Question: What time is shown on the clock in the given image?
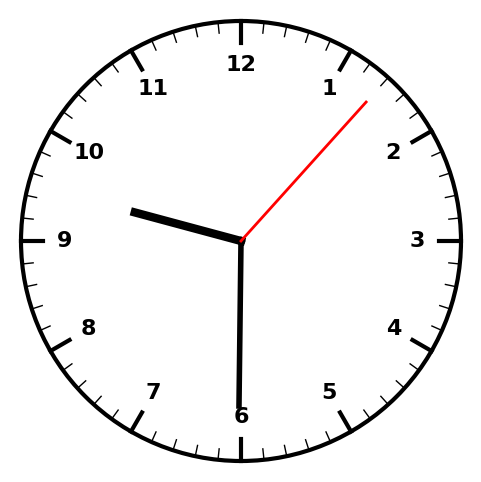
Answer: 09:30:07